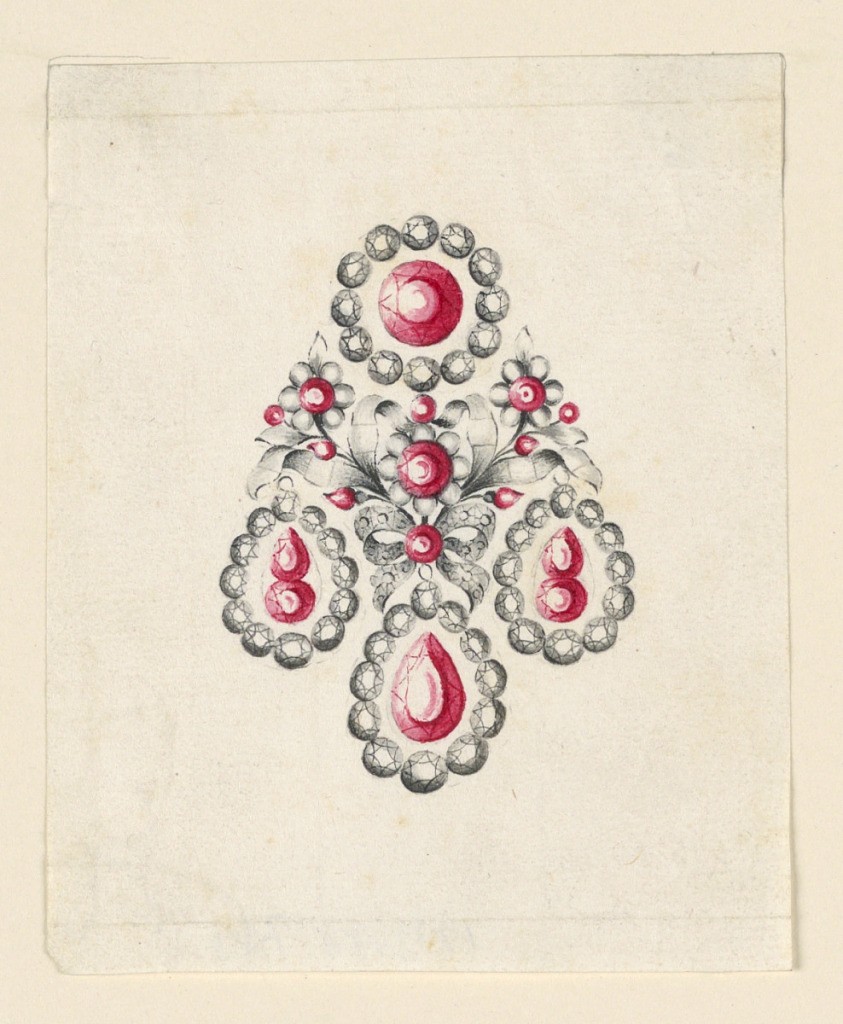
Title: Design for an Earring
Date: late 18th century
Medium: Pen and black ink, brush and gray, red watercolor, black chalk on cream laid paper
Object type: Drawing
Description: Jewelry design for an earring. The scheme and the central part is similar to 1938-88-847, the disk and the drops having a different design, the diamonds inside and the frames seemingly being not connected with each other.